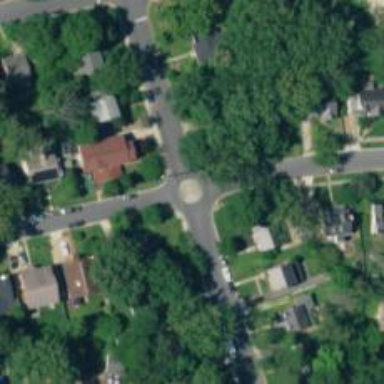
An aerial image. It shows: Mini roundabout on the road.